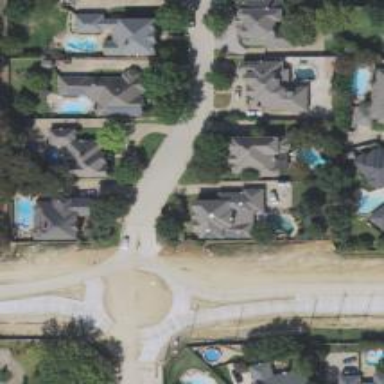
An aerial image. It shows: Residential road.